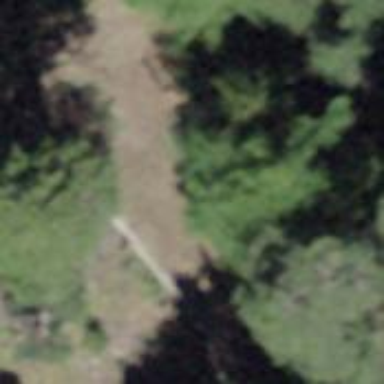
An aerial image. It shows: Unpaved track with grade 4 tracktype.